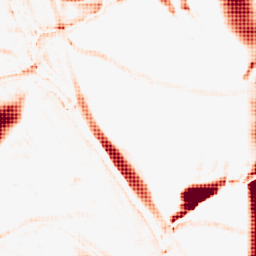
Category: morphological
Decomposition family: morphological_rect
Decomposition parameters: operation: opening
width: 50
height: 10
Upsampling method: sinc_hamming
Upsampling parameters: scale: 8
kernel_size: 8
Upsampling scale: 8